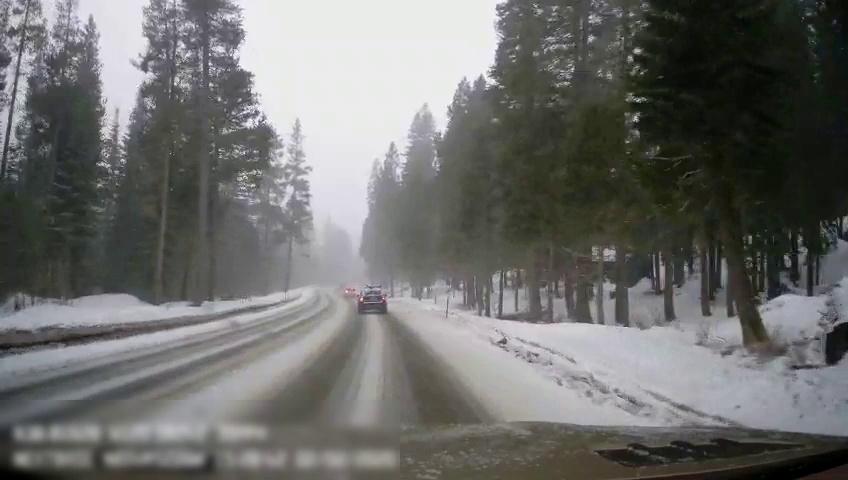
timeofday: Day
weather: Snowy
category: Drivable Space
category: Vehicles | Car
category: Vehicles | SUV